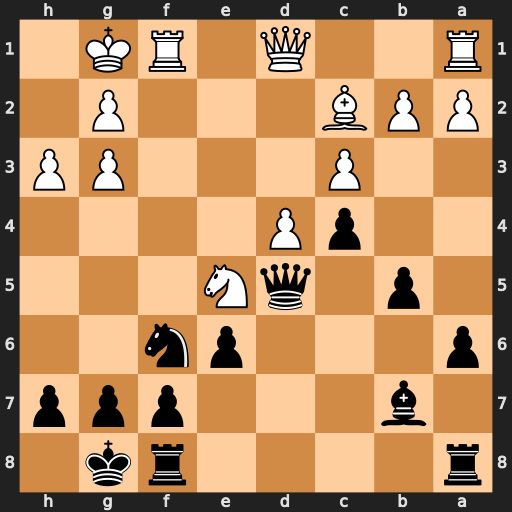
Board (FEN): r4rk1/1b3ppp/p3pn2/1p1qN3/2pP4/2P3PP/PPB3P1/R2Q1RK1
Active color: b
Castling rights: -
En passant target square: -
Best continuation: Qxg2#